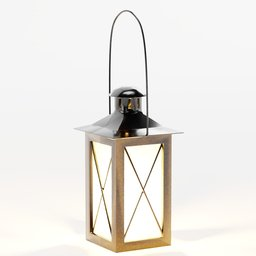
Label: lighting